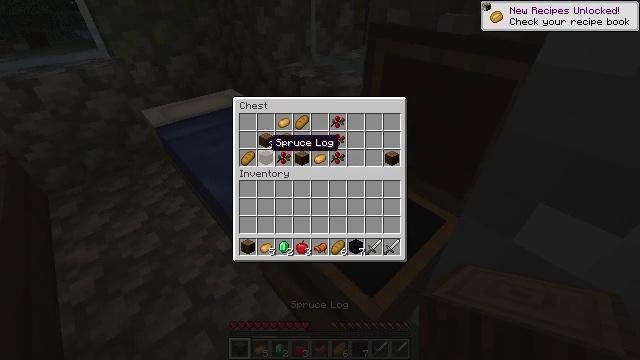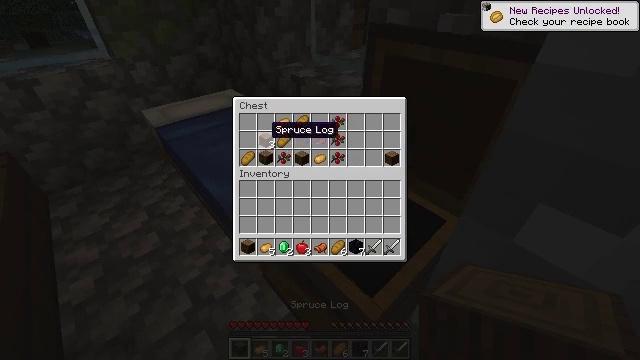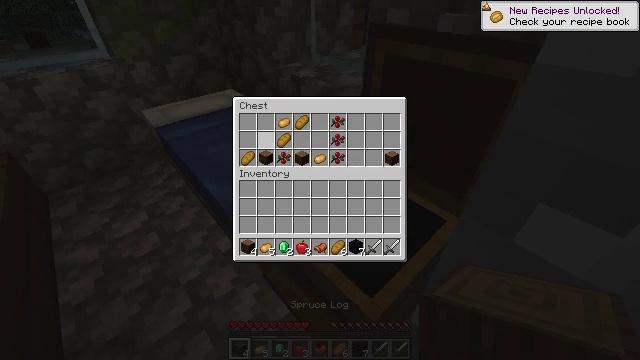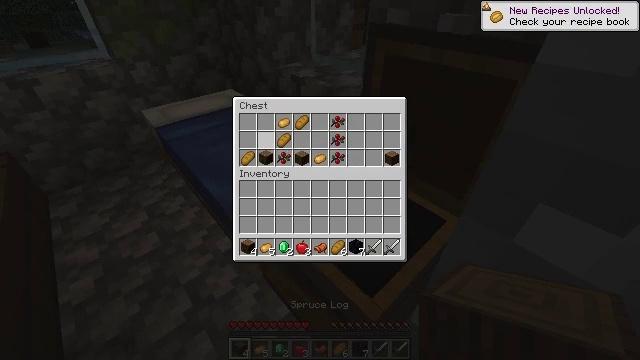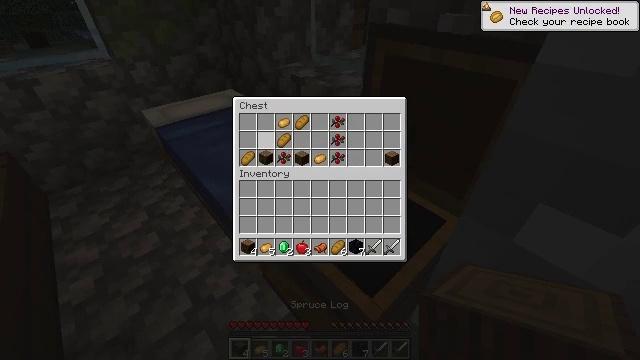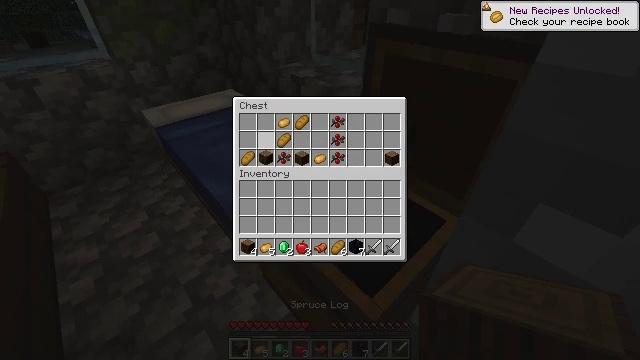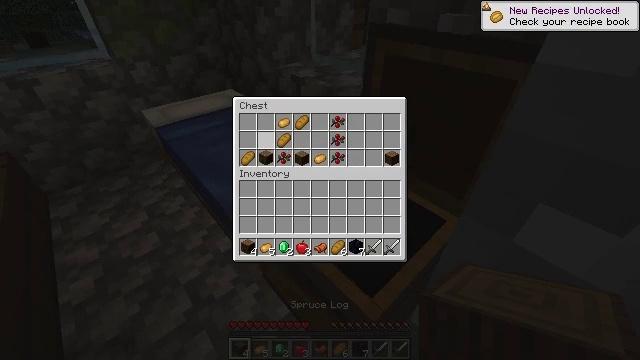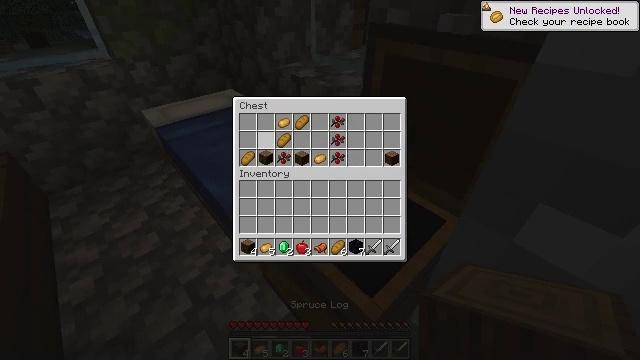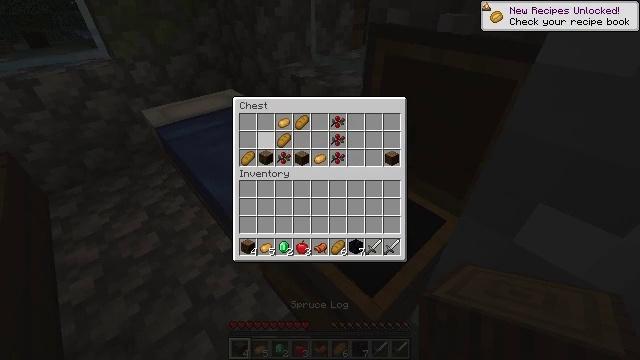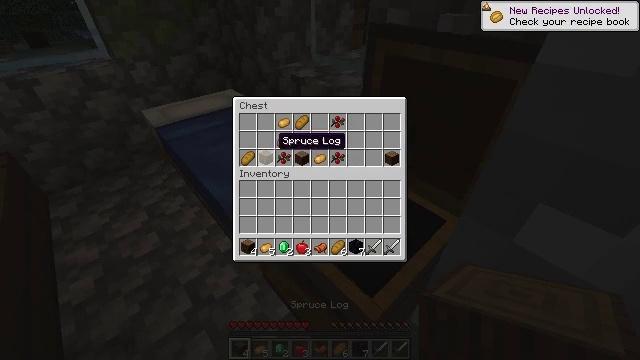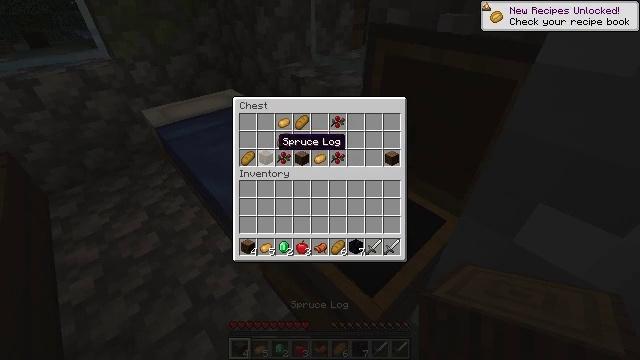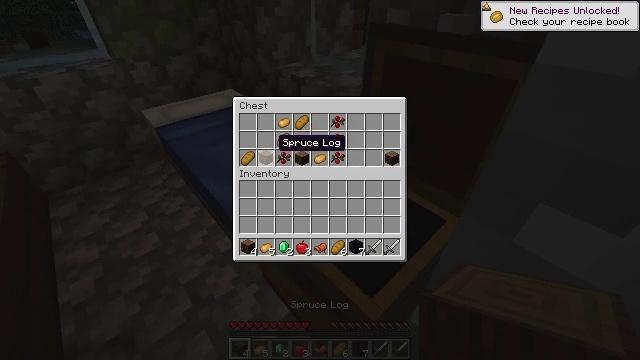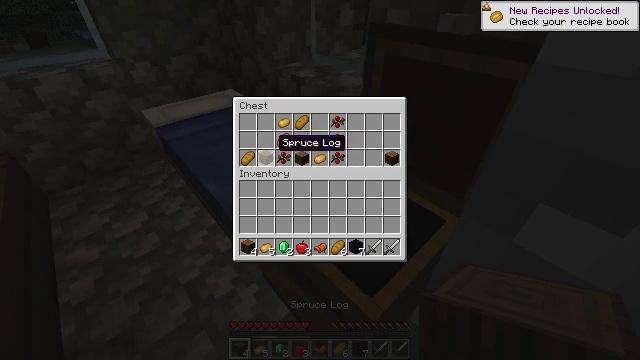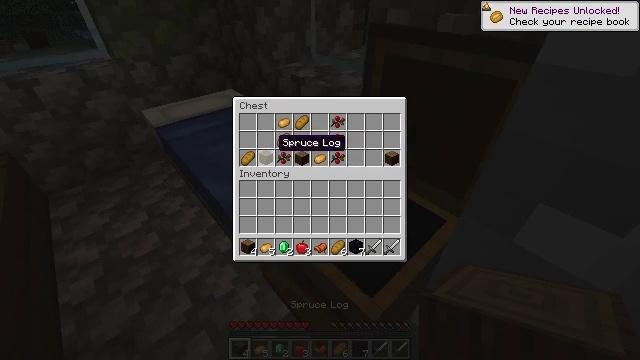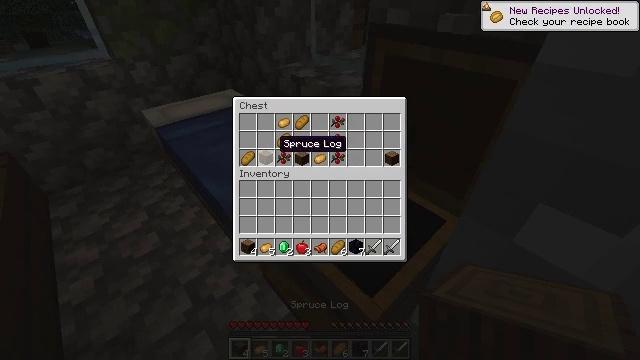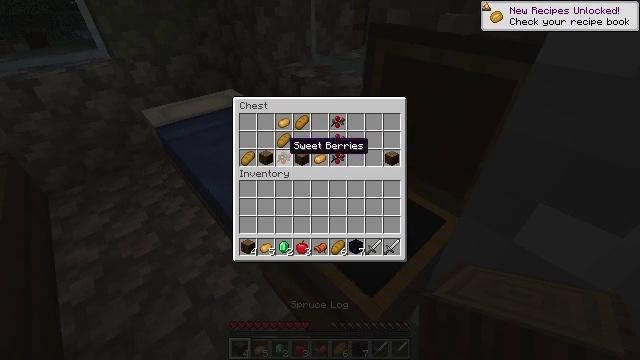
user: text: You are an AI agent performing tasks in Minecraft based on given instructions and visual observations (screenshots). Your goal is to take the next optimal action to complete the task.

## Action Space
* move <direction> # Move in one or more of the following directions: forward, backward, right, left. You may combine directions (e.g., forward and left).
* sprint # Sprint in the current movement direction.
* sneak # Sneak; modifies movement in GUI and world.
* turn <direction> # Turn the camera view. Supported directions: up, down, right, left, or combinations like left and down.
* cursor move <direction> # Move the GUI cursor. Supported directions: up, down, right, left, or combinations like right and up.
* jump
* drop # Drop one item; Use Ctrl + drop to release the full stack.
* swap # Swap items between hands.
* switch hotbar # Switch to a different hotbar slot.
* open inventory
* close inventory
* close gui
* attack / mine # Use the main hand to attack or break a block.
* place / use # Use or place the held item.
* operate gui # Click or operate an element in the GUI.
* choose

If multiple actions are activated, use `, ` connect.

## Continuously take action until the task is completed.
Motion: motion action
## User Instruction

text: Mine the blue bed to pick it up.
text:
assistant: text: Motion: sneak, cursor move up
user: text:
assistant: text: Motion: sneak, operate gui
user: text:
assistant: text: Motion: sneak, operate gui
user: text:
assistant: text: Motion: sneak, operate gui
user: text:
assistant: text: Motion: sneak
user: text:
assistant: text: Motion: sneak
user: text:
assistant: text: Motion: sneak
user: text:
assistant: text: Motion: sneak, cursor move down, operate gui
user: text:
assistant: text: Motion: sneak, operate gui
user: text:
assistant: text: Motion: sneak, operate gui
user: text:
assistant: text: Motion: sneak, operate gui
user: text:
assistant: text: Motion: sneak, operate gui
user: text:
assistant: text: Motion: sneak, operate gui
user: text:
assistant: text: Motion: sneak
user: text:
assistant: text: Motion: sneak, cursor move right
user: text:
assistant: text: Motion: sneak, cursor move right
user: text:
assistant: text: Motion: sneak
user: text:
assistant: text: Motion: sneak
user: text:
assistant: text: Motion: sneak
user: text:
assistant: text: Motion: sneak
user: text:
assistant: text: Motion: sneak, operate gui
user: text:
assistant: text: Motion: sneak, operate gui
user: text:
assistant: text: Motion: sneak, cursor move left, operate gui
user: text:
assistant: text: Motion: sneak, cursor move left
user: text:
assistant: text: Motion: sneak, cursor move left
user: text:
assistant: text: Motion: sneak, cursor move left
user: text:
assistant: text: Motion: sneak
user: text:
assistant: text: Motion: sneak, operate gui
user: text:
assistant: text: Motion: sneak, operate gui
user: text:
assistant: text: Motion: sneak